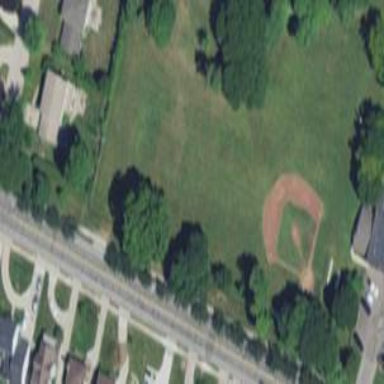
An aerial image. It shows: Baseball pitch for leisure land activities.